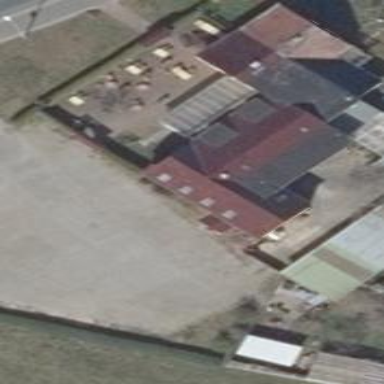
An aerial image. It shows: Restaurant.